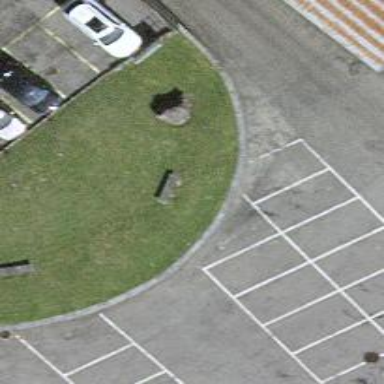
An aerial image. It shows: Bench for seating.